Question: I am using Google Sheets, but it looks like nowadays it supports most of Excel functions as well.
I want to get SUM based on multiple criteria. I have found formulas for each criterion, but I have not found any way to combine those criteria.

'SUM of all values (G) where E="X" - SUMIFS(G3:G9;E3:E9;"X")'
'SUM of all values (G) where F is in B - SUMPRODUCT(SUMIF(F3:F9;B3:B7;G3:G9))'
'SUM of all values (G) where F is in B AND E="X" - ??'
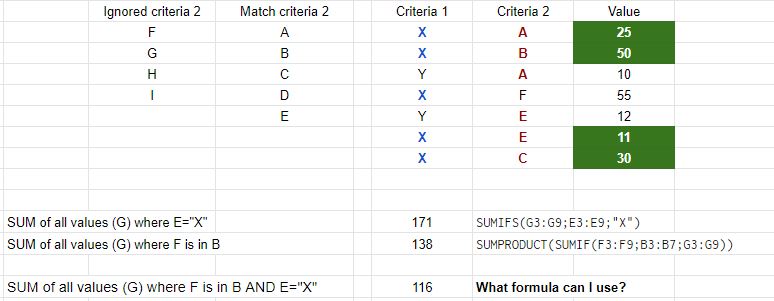
Answer: Try this:
'''
=sumproduct(isnumber(match(F3:F9,B3:B7,0)),(E3:E9="X"),G3:G9)
'''
---
'isnumber(match(F3:F9,B3:B7,0))' ceates a column of true (1s) and false (0s) values if the value in column F is found in column B.
'(E3:E9="X")' does the same thing if column E has the value X
'sumproduct()': and where both the above are true (1s), these get multiplied by the corresponding value in G and the whole column is added up. If either is zero, the corresponding value is zero, of course.
<URL>
<URL>